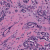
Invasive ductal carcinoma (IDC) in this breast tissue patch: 1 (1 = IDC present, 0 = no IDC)